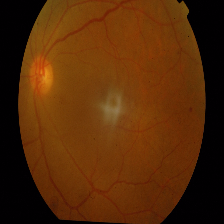
Diabetic retinopathy grade: Proliferative DR